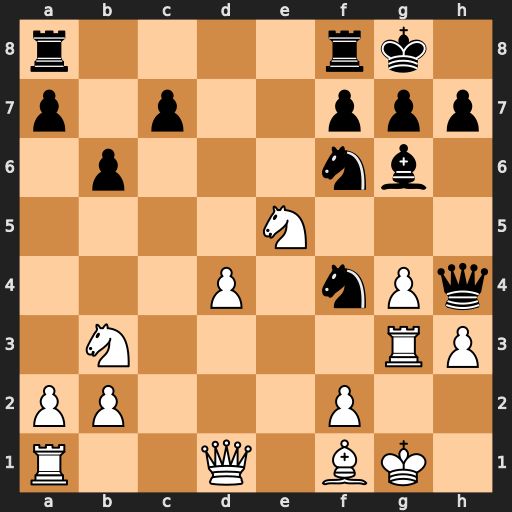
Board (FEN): r4rk1/p1p2ppp/1p3nb1/4N3/3P1nPq/1N4RP/PP3P2/R2Q1BK1
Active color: w
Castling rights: -
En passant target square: -
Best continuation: Nf3 Qh6 g5 Qh5 gxf6